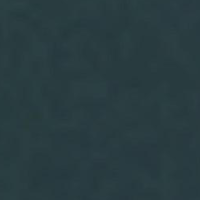
EUNIS habitat code: 14
Species observed at this site:
Plantago media